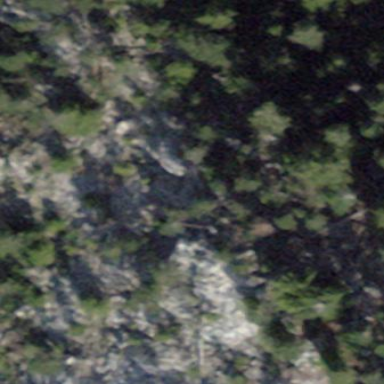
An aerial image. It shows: Landscape of bare rock.